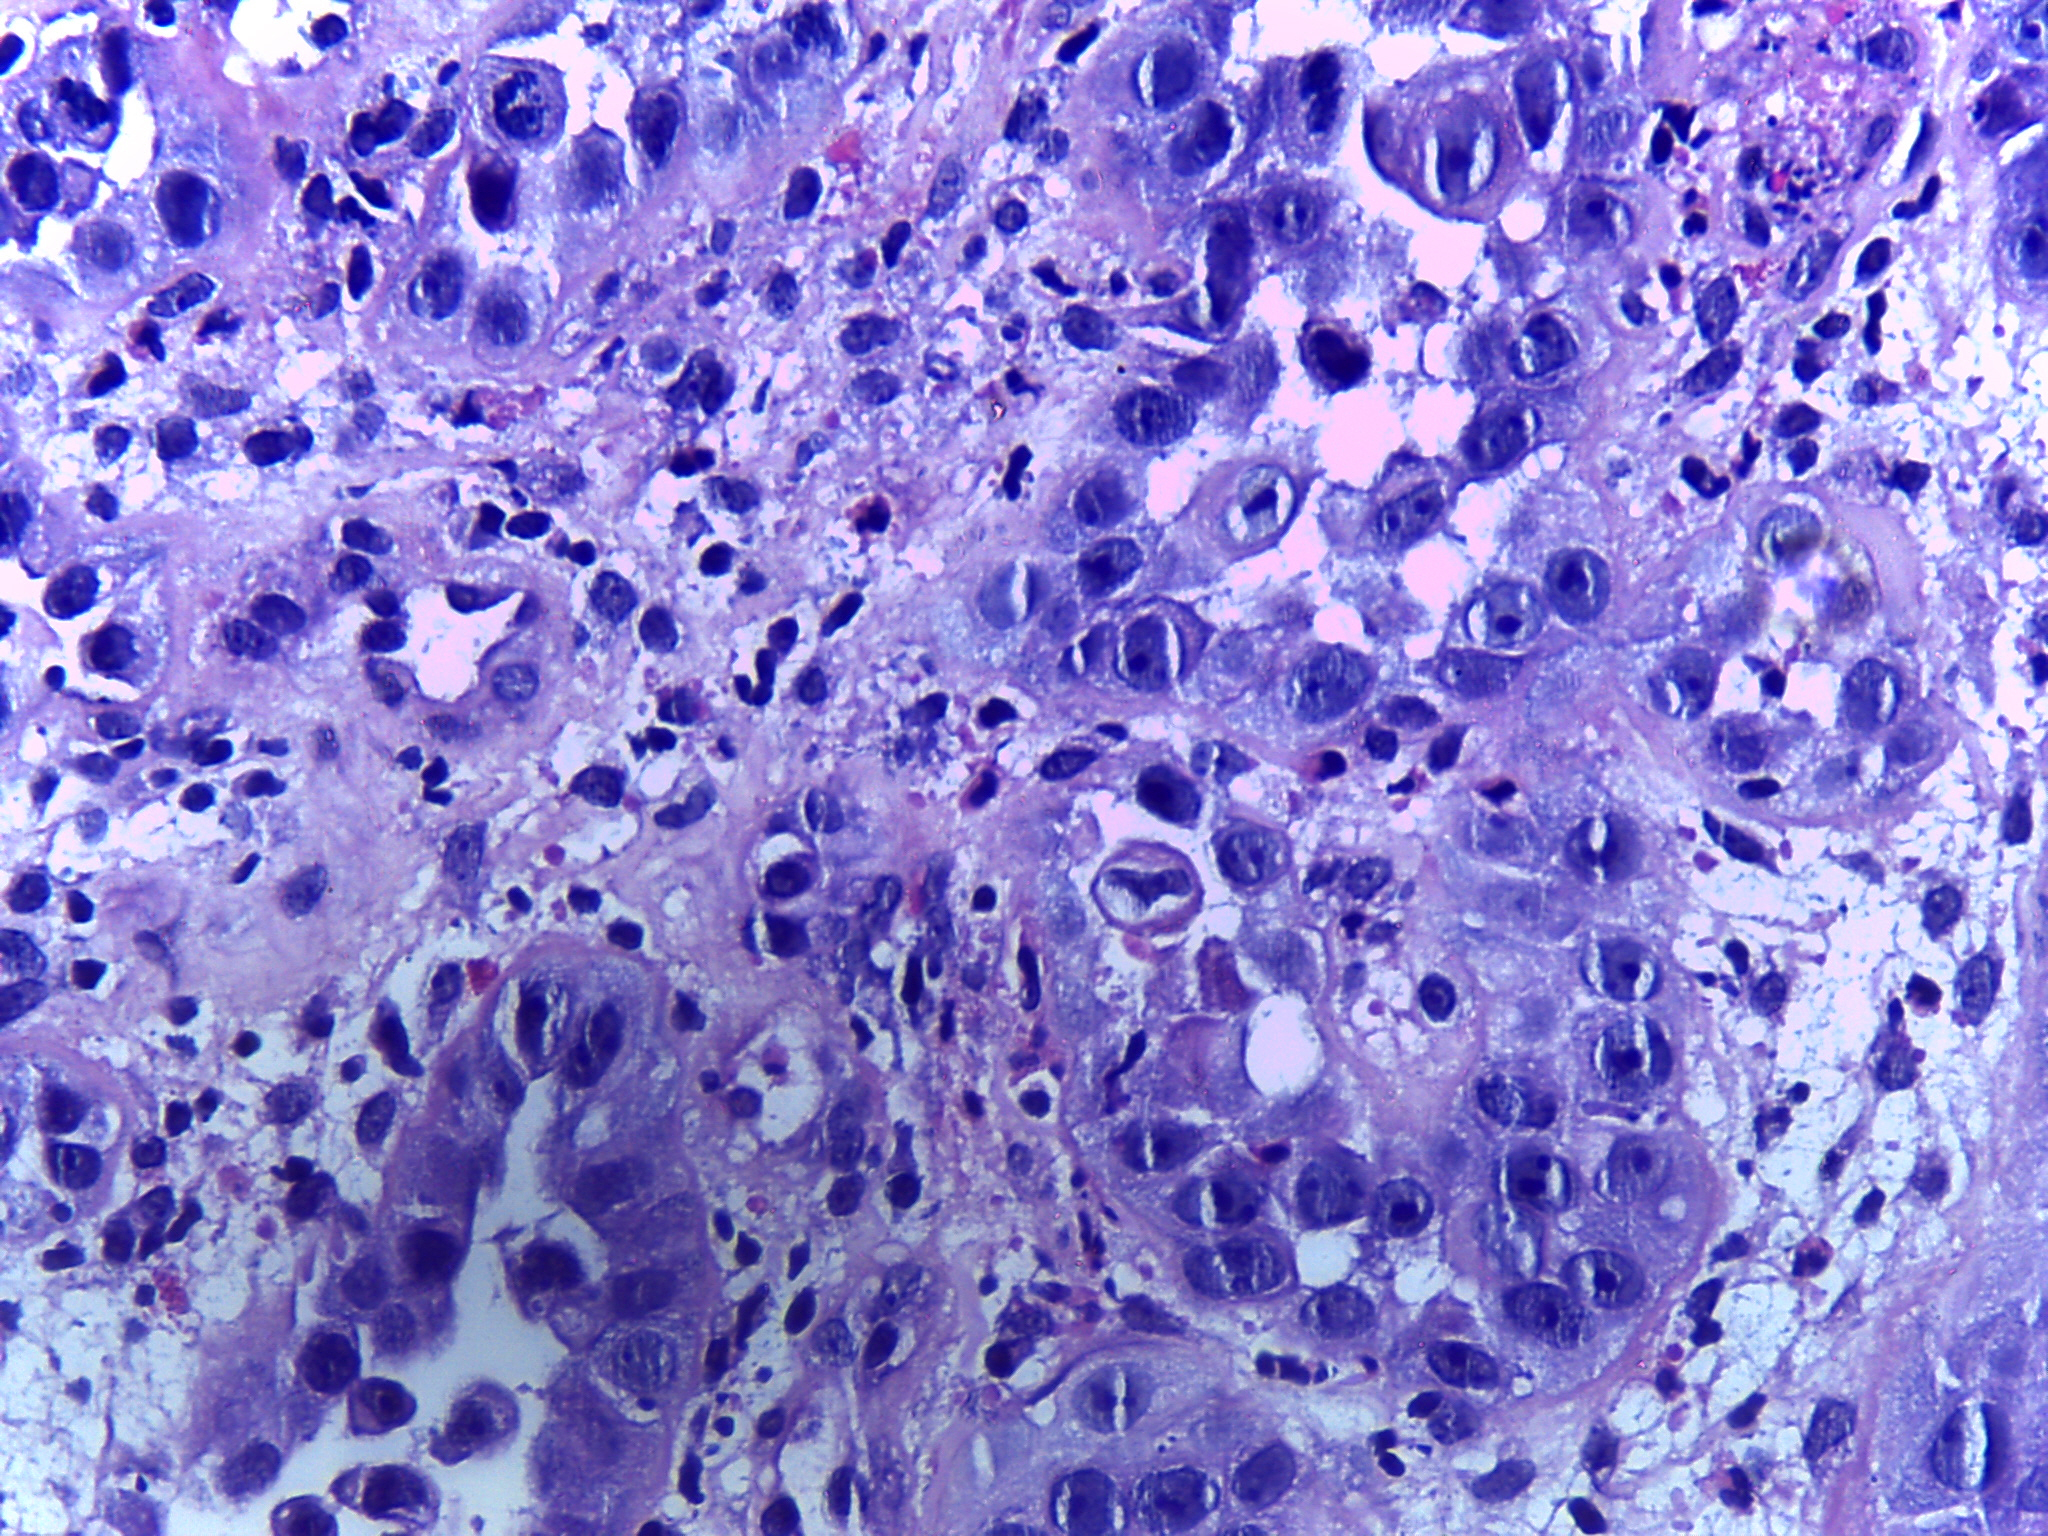
Diagnosis: OSCC